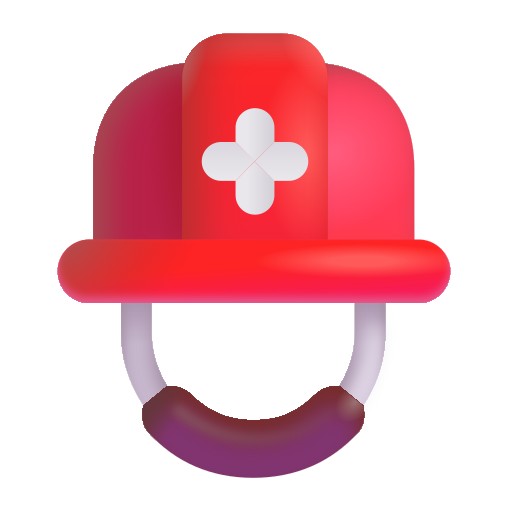
rescue workers helmet color